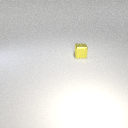
small yellow metal cube